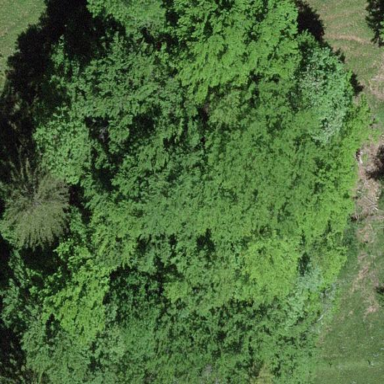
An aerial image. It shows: Forest area.